Question: I'm learning on a box and dusting off my skills (skillz?).

When I got started on VIM way back in my c++ days, I had a friend with a great vimfiles folder that had tons of stuff to get started. Starting from scratch, vim is great, but it feels like it could be a lot better.
I currently have:
- <URL>
I know that barely scratches the surface of what some more experienced vim/ruby devs have (including the one offs in the vim.rc file).
Is there a list somewhere (or could we create one) of a bunch of the standard vim configurations needed to make programming ruby (and rails) more fun? Is there a zip/tarball somewhere with a good base setup?
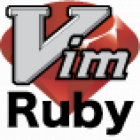
Answer: take a look at tim pope's repos on git hub. Many, many awesome vim plugins and extensions for working with ruby and rails
<URL>